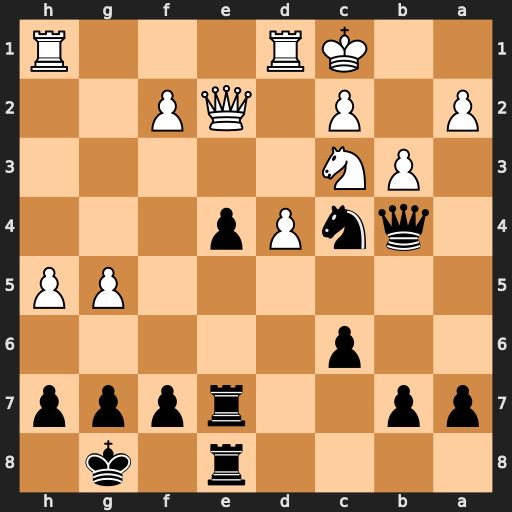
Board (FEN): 4r1k1/pp2rppp/2p5/6PP/1qnPp3/1PN5/P1P1QP2/2KR3R
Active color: b
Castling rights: -
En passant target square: -
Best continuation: Qa3+ Kb1 Qb2#